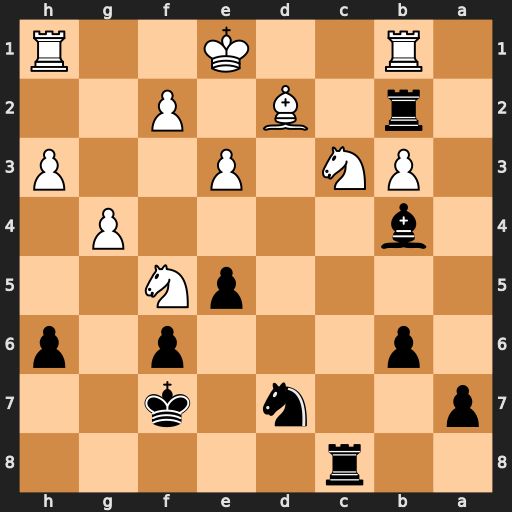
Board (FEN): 2r5/p2n1k2/1p3p1p/4pN2/1b4P1/1PN1P2P/1r1B1P2/1R2K2R
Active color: b
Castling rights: K
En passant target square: -
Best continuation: Rxb1+ Nxb1 Rc1+ Ke2 Rxh1 Bxb4 Rxb1